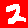
Digit: 2